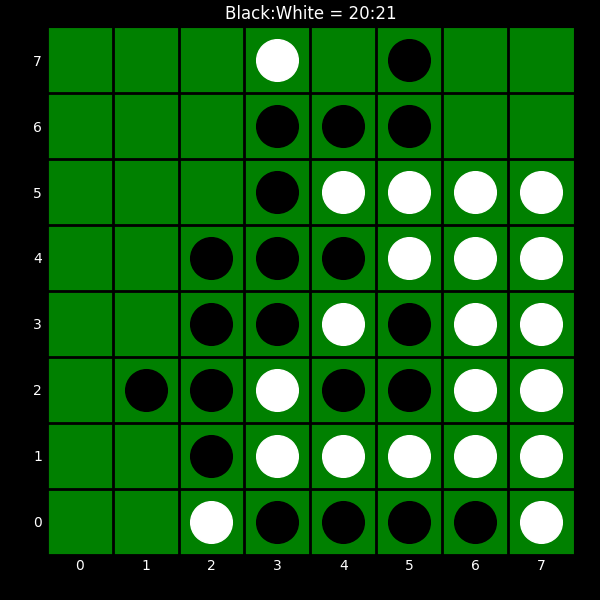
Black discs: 20
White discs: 21